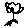
Label: tree